Field crop: maize
Growth stage: 2
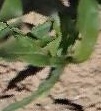
Species: maize